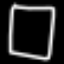
Label: square